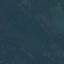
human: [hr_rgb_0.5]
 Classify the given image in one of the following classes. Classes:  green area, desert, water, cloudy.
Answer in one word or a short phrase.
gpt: green area